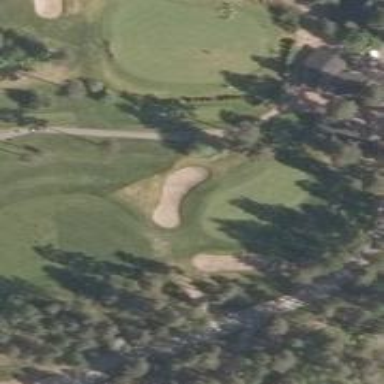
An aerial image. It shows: Golf hole.